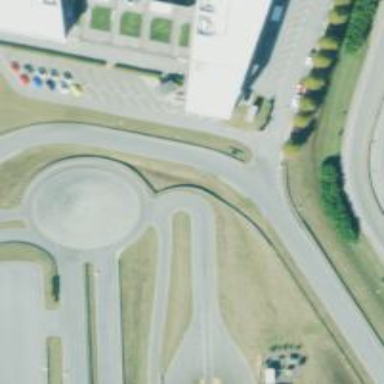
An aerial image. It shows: Motor sport raceway.